Brain MRI, t2w sequence, axial 2D slice.
Patient: age 44, sex F, weight 96 kg, height 1.95 m
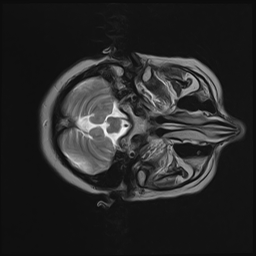